Question: So I want to make a new 'JList' and a new 'JPanel' at the bottom, but I'm not too familiar with the 'BoxLayout', 'FlowLayout' and the like. What do you suggest so I can make my GUI turn into something like this:

Excuse my drawing and thanks to anyone who can help! :)
Edit: What does this do?
JPanel.setLayout(new BoxLayout(JPanel, BoxLayout.PAGE_AXIS));
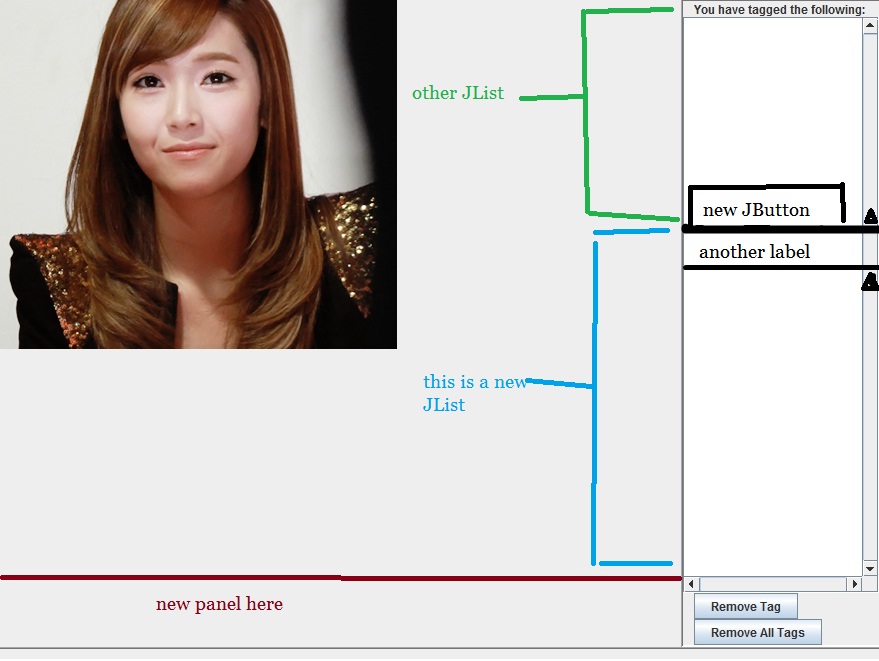
Answer: Use <URL>
The specific pieces to look at with MigLayout are docked elements (to the right and bottom, it looks like) and 'fill', since it also looks like you want things to take the whole space.
Other than that, you probably won't need much more for specifying the layout.
As an example, using MigLayout and <URL> framework, here's how I would lay out what you have:
'''
migLayout(layoutConstraints: 'fill, wrap 2',
columnConstraints: '[grow|]',
rowConstraints: '[grow|]')
panel (constraints: 'spany 2, grow') {
// Main content with the picture go in here
}
list(constraints: 'grow') {
// Top list
}
list(constraints: 'grow') {
// Bottom list
}
panel(constraints: 'grow') {
// Bottom panel
}
panel() {
// Button panel
}
'''
There are likely many better ways to do this, and I haven't put the layout together and run it myself so I'm not 100% sure it works, but it should serve as a good starting point.